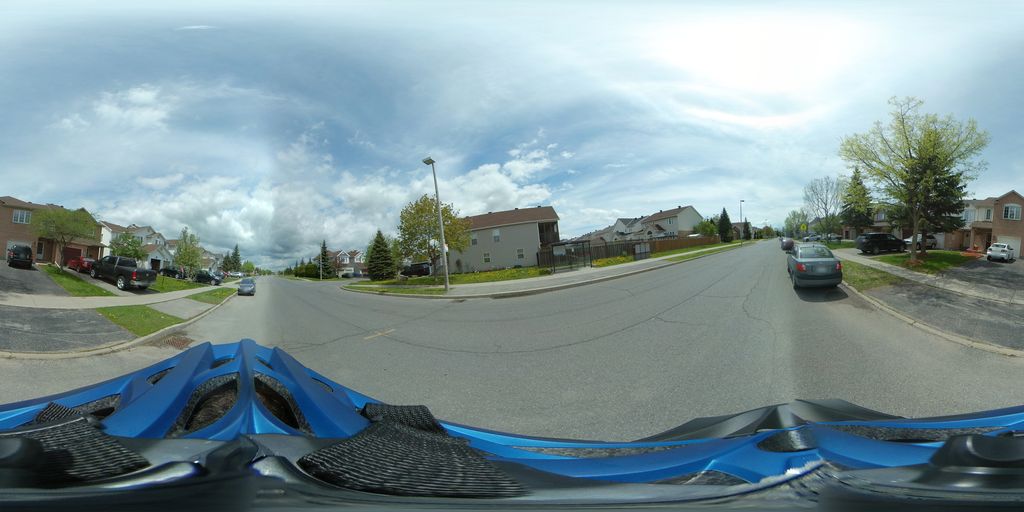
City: ottawa-gatineau